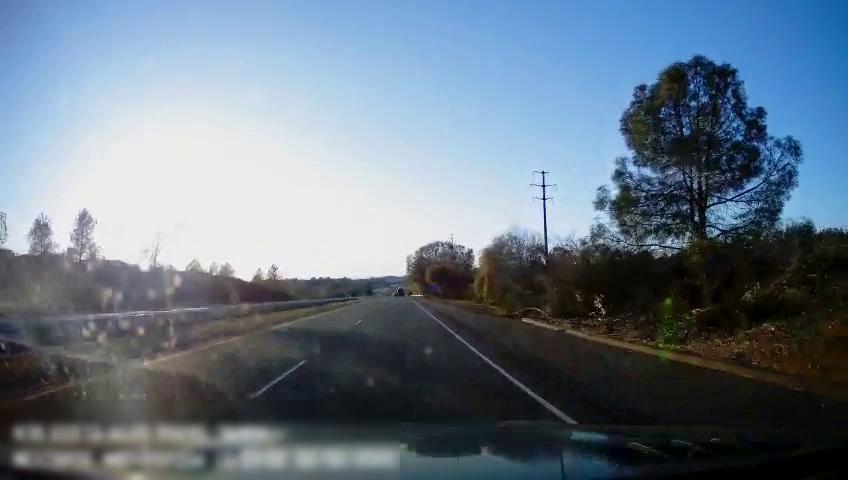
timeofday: Day
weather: Sunny
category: Drivable Space
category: Drivable Space
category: Lanes | Current Lane
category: Lanes | Current Lane
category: Lanes | Alternate Lane